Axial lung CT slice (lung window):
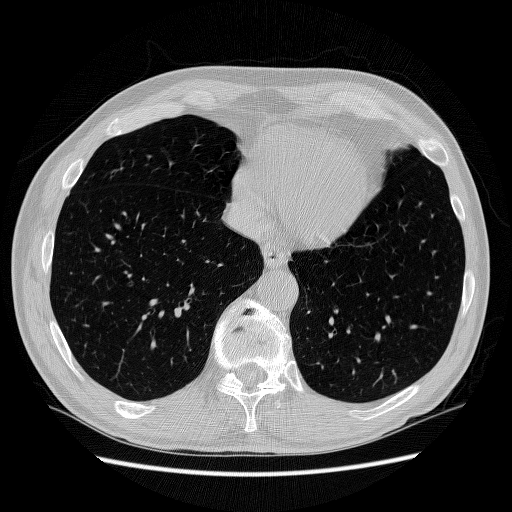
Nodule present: no